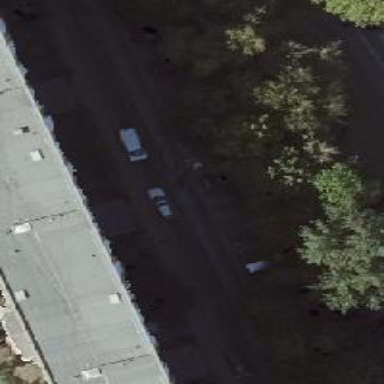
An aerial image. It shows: Street side parking area.